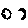
Label: moon